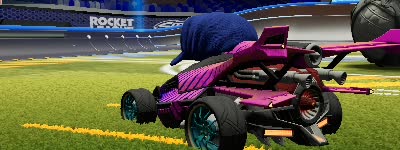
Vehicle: aftershock